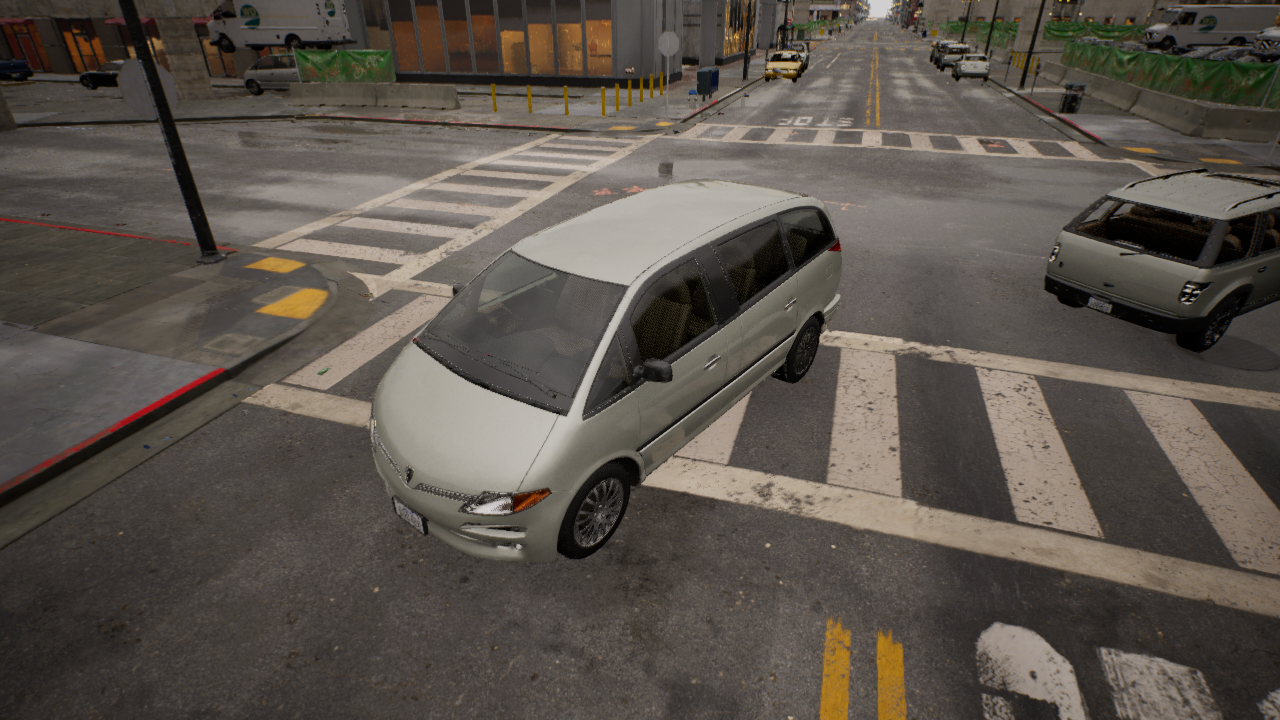
Venue: intersection
Lighting: golden hour
Vehicle rig: minivan